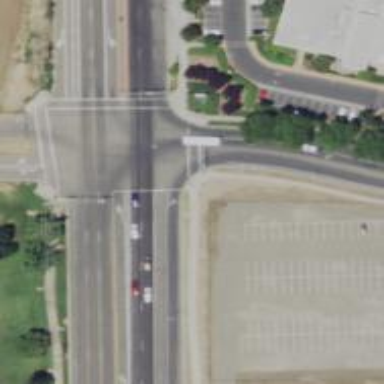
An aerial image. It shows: Tertiary road with asphalt surface.